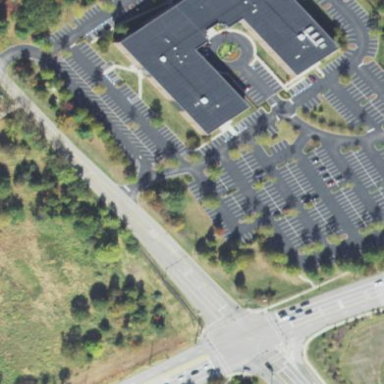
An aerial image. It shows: Commercial building.